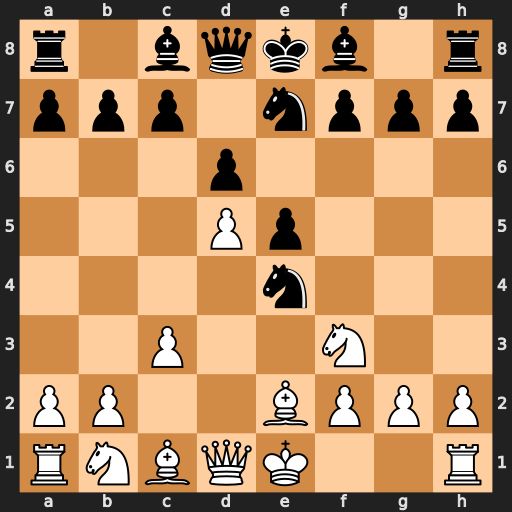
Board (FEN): r1bqkb1r/ppp1nppp/3p4/3Pp3/4n3/2P2N2/PP2BPPP/RNBQK2R
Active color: w
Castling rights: KQkq
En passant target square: -
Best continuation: Qa4+